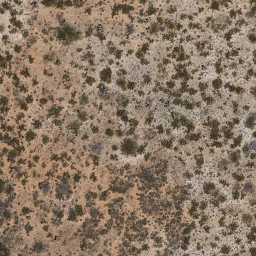
Label: chaparral